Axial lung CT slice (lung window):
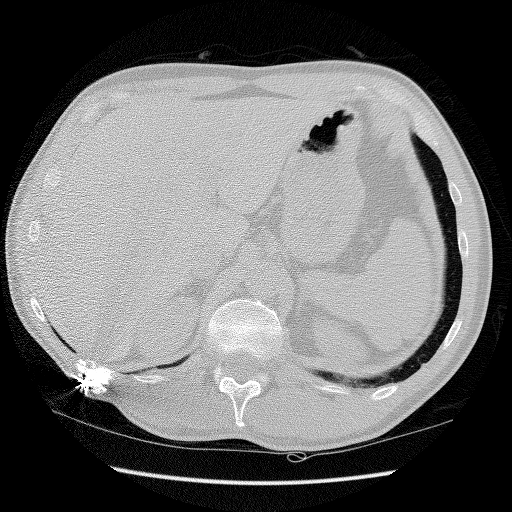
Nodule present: no